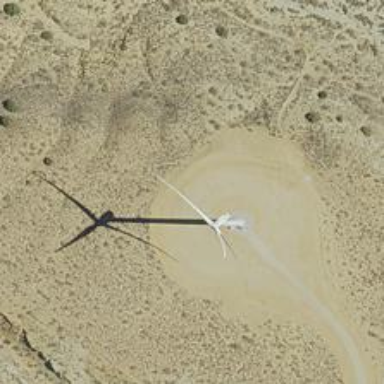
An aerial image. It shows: Wind generator powered by horizontal-axis wind turbine.